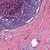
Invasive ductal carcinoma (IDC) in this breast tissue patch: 0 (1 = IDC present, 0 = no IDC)